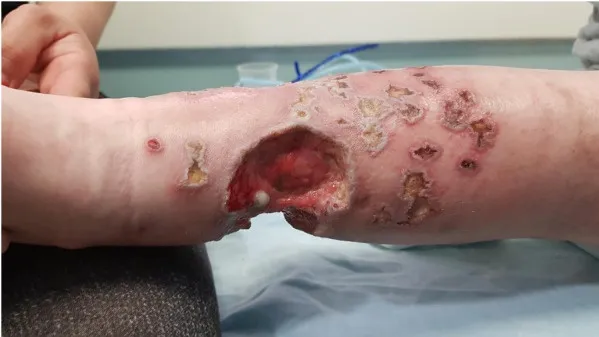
Multiple well demarcated, punched-out, ulcers with erythematous indurated borders, with fibrin on their base and an overlying hemorrhagic crust, on the lower leg of a 13.5-year-old boy with a combined immunodeficiency syndrome, consistent with varicella-zoster virus infection overlying chronic ulcerative granulomas.
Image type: medical_photograph (skin_photograph)